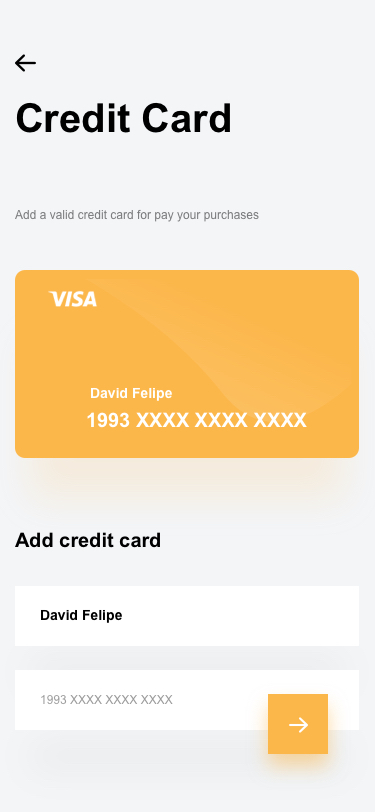
Text in this UI design:
Credit Card
Add credit card
Add a valid credit card for pay your purchases
1993 XXXX XXXX XXXX
David Felipe
David Felipe
1993 XXXX XXXX XXXX